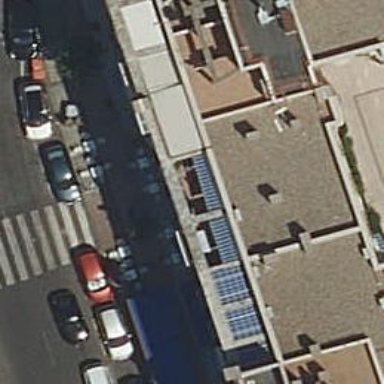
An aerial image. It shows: Bar.